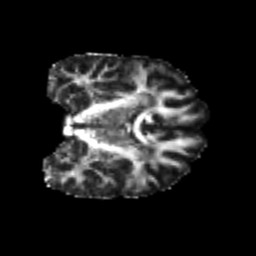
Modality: FA
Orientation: coronal
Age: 21
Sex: male
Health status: healthy
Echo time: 0.074 s